Field crop: tomato
Growth stage: 2
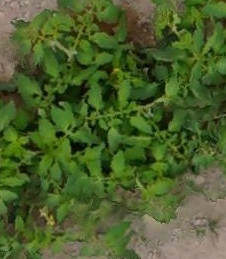
Species: tomato